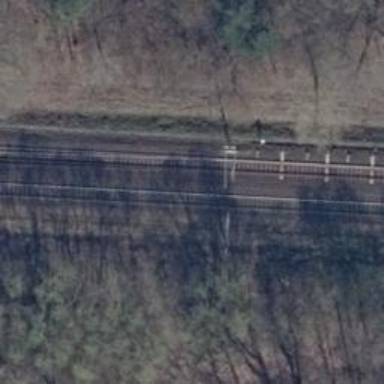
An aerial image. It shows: Railway milestone with catenary mast.